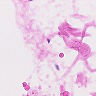
Metastatic tissue present: no